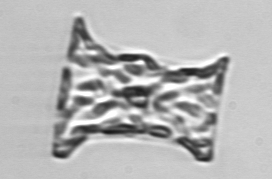
Label: Eucampia